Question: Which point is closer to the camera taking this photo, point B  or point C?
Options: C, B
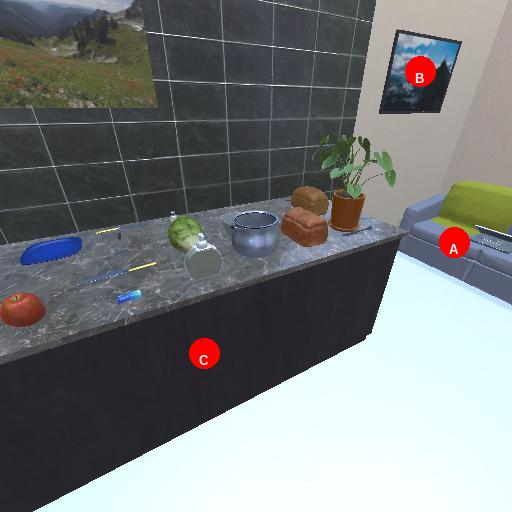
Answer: C